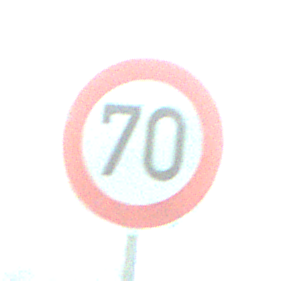
Verkehrszeichen: Geschwindigkeit70
Umgebung: Outdoor, Nature
Tageszeit: MorningAfternoon
Wetter: PartlyCloudy
Licht: Natural
Jahreszeit: NotSpecified
Kontrast: HighContrast